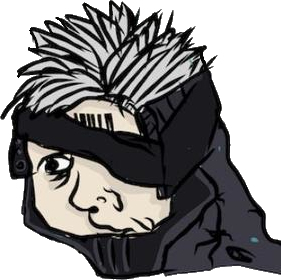
Label: 5_Yes_Honey